Aerial crown-view tile of a tropical tree (Barro Colorado Island, Panama), acquired 20241014:
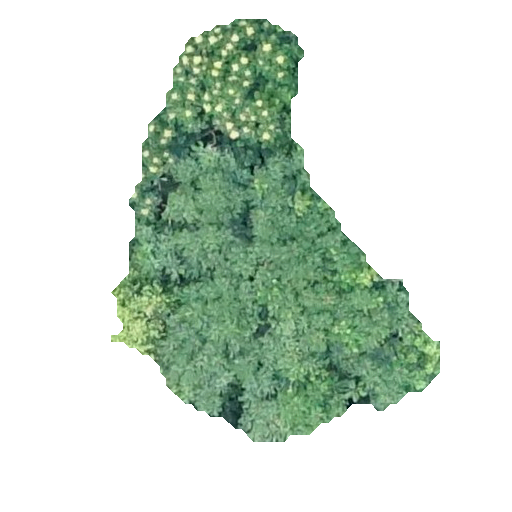
Species: Trattinnickia aspera
GBIF accepted scientific name: Trattinnickia aspera
Crown area: 123.715 m²